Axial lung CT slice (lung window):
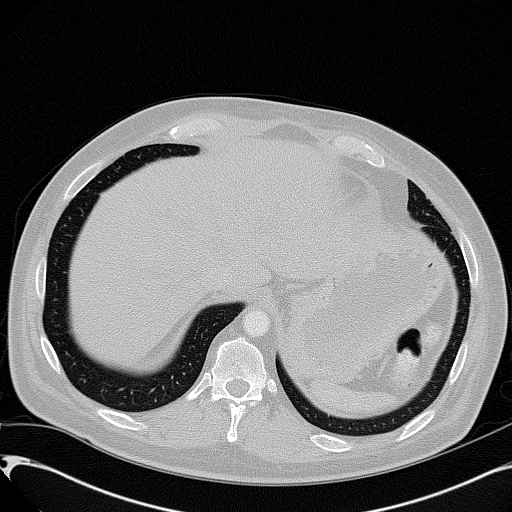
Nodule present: no